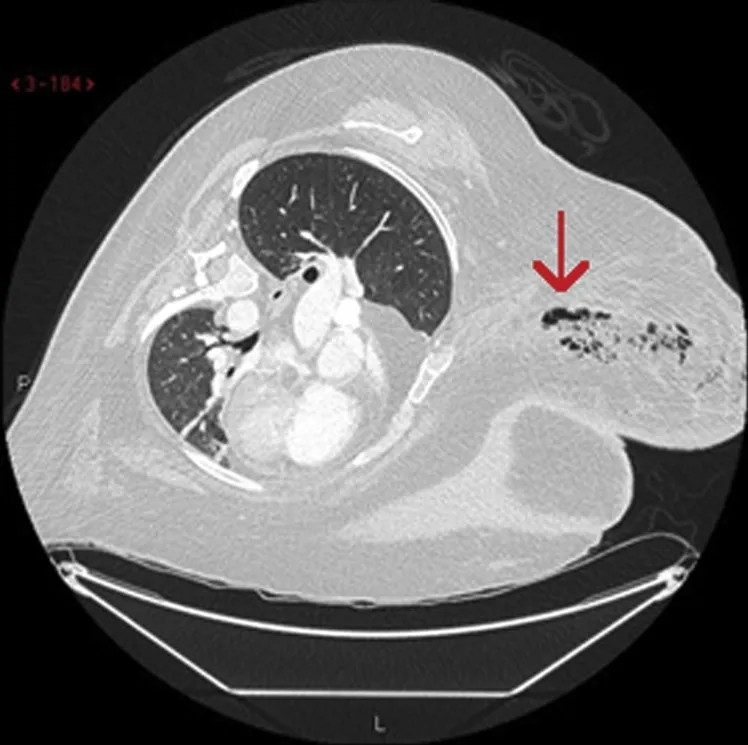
CT imaging of right breast demonstrating extensive soft tissue gas.
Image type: radiology (ct)